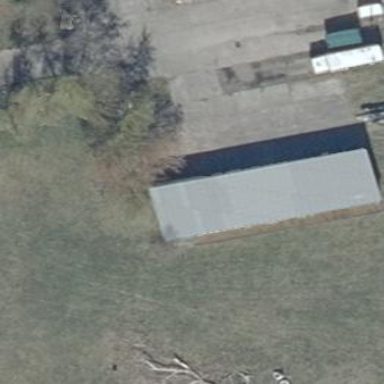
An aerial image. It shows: Garage building.